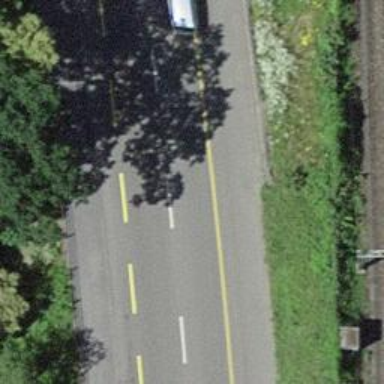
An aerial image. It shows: Primary highway with asphalt surface. There is sidewalk on the left and cycle lane on both sides.